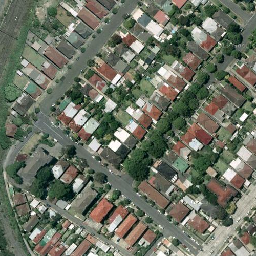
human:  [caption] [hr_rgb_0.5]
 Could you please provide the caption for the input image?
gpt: Next to the two intersections is a large red and white residential area.

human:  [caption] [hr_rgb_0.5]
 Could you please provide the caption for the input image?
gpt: Next to the two intersections is a bright red and white residential area.

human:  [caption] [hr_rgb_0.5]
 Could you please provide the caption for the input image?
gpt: Next to the two intersections is a large red and white community.

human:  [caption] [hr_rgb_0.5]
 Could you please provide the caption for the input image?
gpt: Next to the two crossroads is a large red and white residential area.

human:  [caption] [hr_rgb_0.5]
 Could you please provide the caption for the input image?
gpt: Beside these two intersections, there are large red and white blocks.